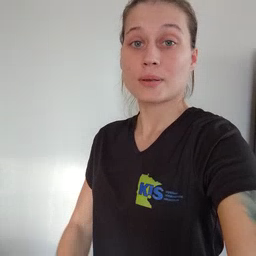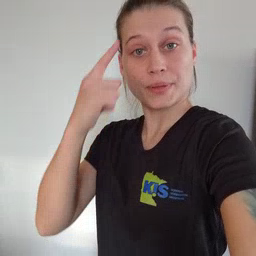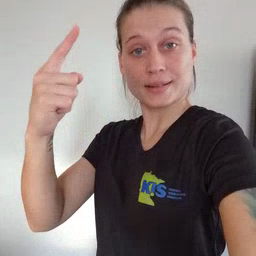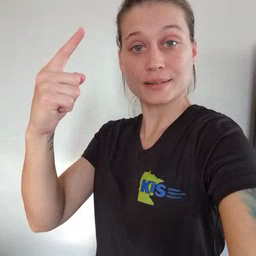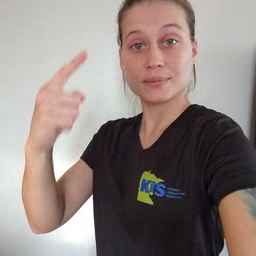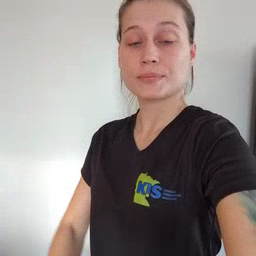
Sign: penny